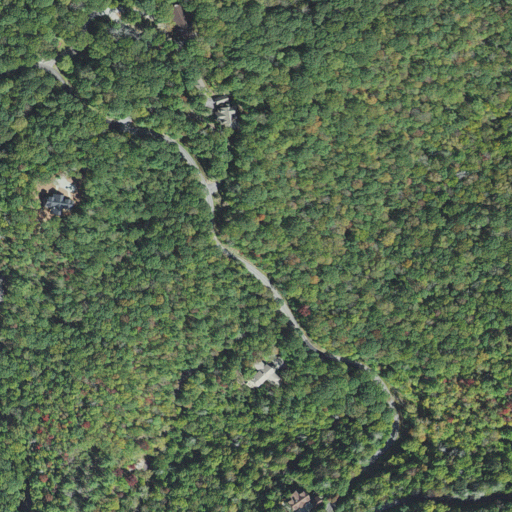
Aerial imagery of gap in North Carolina named Burnt Cabin Gap containing deciduous forest, open development, mixed forest, evergreen forest, and low intensity development